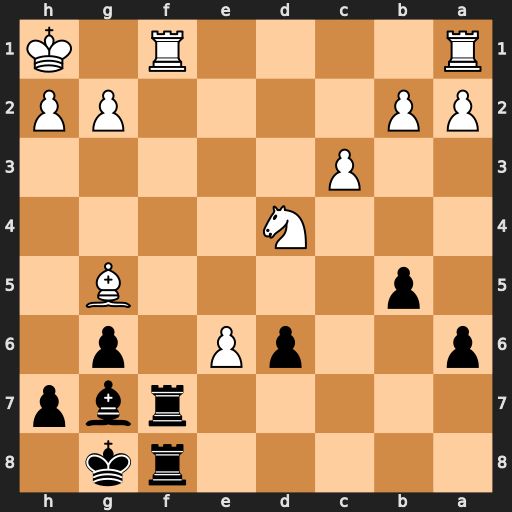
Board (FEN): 5rk1/5rbp/p2pP1p1/1p4B1/3N4/2P5/PP4PP/R4R1K
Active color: b
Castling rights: -
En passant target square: -
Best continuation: Rxf1+ Rxf1 Rxf1#